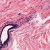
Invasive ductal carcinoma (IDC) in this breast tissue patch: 0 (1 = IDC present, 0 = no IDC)